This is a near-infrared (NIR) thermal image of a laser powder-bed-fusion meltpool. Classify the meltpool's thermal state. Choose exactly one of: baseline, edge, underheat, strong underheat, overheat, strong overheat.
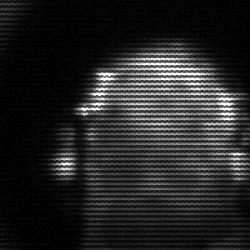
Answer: baseline